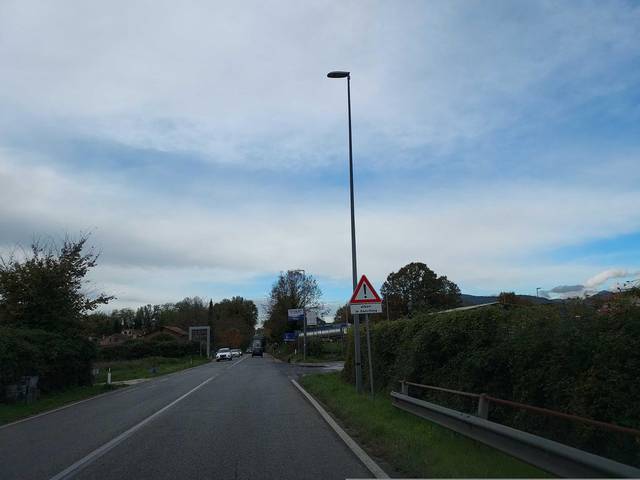
Region: Italy
Coordinates: 41.653, 13.328